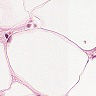
Metastatic tissue present: no